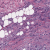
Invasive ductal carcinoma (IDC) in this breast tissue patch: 1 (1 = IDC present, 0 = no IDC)